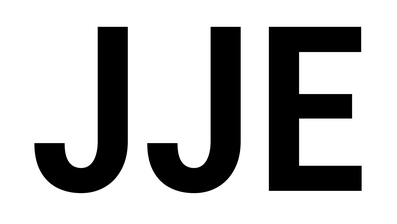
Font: Roboto_Condensed_SemiBold